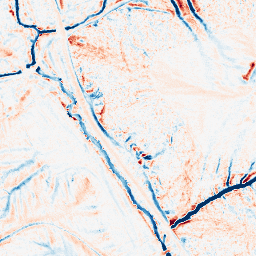
Category: edge_preserving
Decomposition family: median
Decomposition parameters: size: 11
Upsampling method: bicubic
Upsampling parameters: scale: 8
Upsampling scale: 8